Brain MRI, t2w sequence, axial 2D slice.
Patient: age 33, sex F, weight 78 kg, height 1.78 m
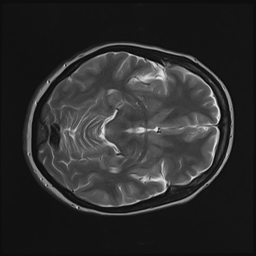